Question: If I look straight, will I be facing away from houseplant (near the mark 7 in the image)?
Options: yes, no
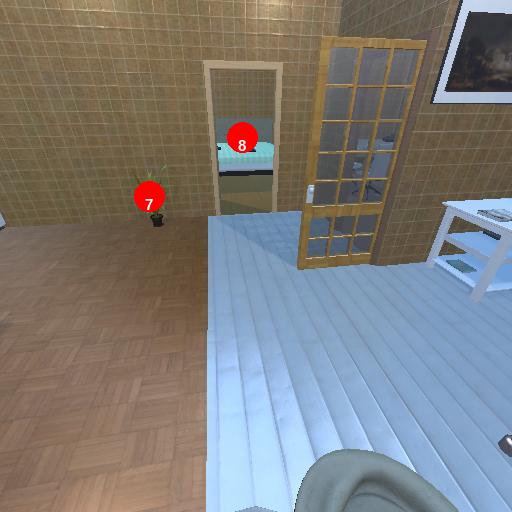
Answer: yes